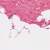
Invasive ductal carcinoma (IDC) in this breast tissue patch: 0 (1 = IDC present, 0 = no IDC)